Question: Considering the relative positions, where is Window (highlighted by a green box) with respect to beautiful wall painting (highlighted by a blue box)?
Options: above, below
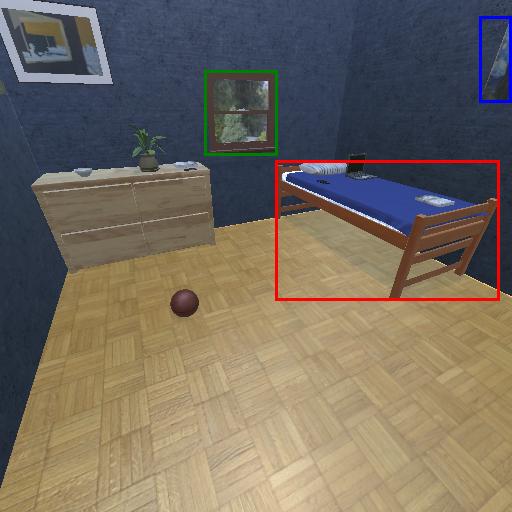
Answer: above